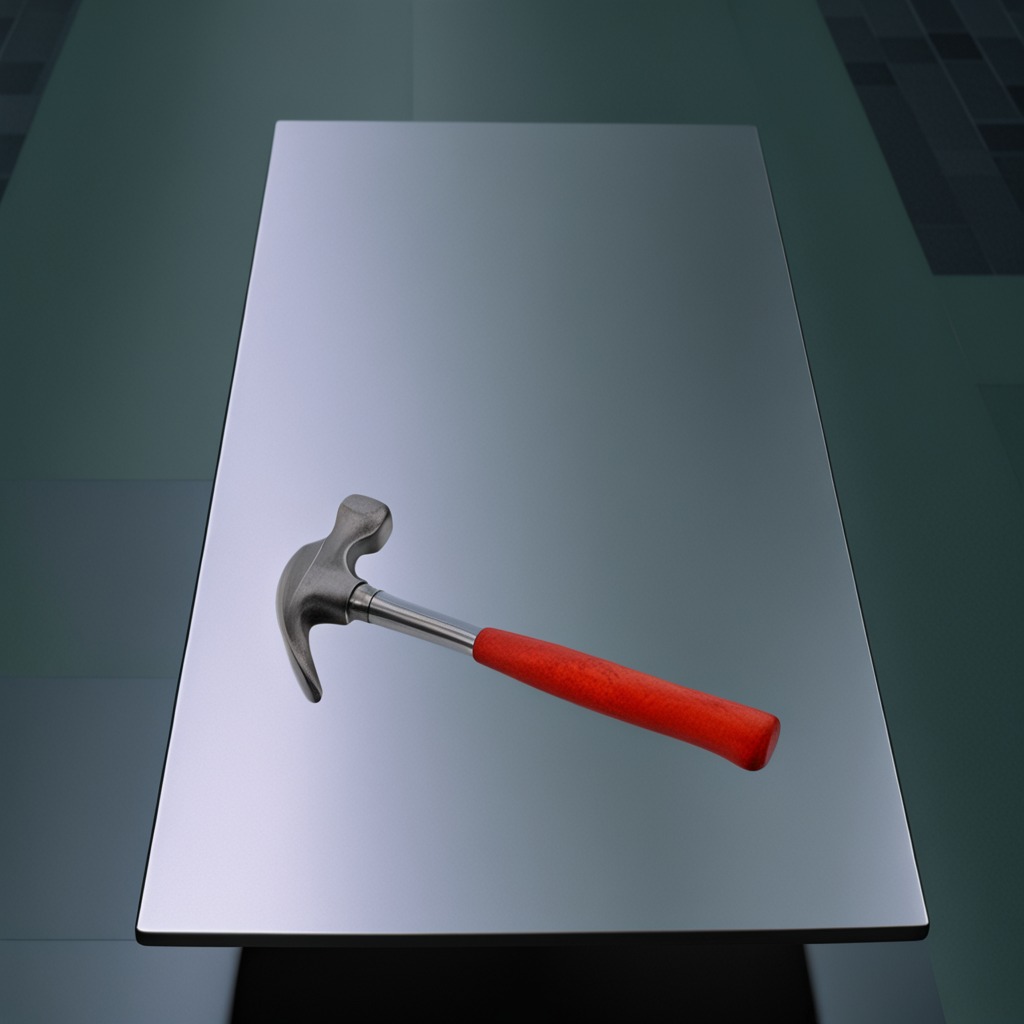
A hammer is lying on the table in a railway signal maintenance room.